Question: '''
<asp:Repeater ID="RepCourse" runat="server">
<ItemTemplate>
<div style="width:400px"></div>
<div class="course" style="float: left; margin-left: 100px; margin-top: 100px">
<div class="image">
<asp:Image ID="imgteacher" runat="server" Height="150" Width="248" ImageUrl='<%# "ShowImage.ashx?id="+ DataBinder.Eval(Container.DataItem, "CourseID") %>'/>
</div>
<div style="margin-left: 3px; width: 250px">
<div class="name">
<a href="#"><asp:Label runat="server" ID="lblname" Text='<%#Eval("CourseName") %>'></asp:Label></a>
</div>
<div style="height: 13px"></div>
<div id="teacher">
<a href="#"><%#Eval("UserName") %> </a>
</div>
</div>
<div style="height: 4px"></div>
<div class="date">
<div id="datebegin">
<asp:Label ID="lbldatebegin" runat="server" Text='<%#Eval("BeginDate") %>'></asp:Label>
</div>
<div id="dateend">
<asp:Label ID="lbldateend" runat="server" Text='<%#Eval("ClosingDate") %>'></asp:Label>
</div>
</div>
</div>
</ItemTemplate>
</asp:Repeater>
'''
In my project 'Repeater Control' works fine. And now I need pagination for replacing those data. But I don't have any information about this. May be someone give me advice about this issue.
As shown below picture.

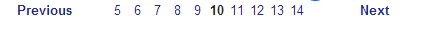
Answer: There's no built-in pagination in the Repeater control, but based on <URL> article, you can achieve pagination in the Repeater control by creating another Repeater control for pages and use 'PagedDataSource' as it's source.
First, add this to your markup:
'''
<div style="overflow: hidden;">
<asp:Repeater ID="rptPaging" runat="server" OnItemCommand="rptPaging_ItemCommand">
<ItemTemplate>
<asp:LinkButton ID="btnPage"
style="padding:8px;margin:2px;background:#ffa100;border:solid 1px #666;font:8pt tahoma;"
CommandName="Page" CommandArgument="<%# Container.DataItem %>"
runat="server" ForeColor="White" Font-Bold="True">
<%# Container.DataItem %>
</asp:LinkButton>
</ItemTemplate>
</asp:Repeater>
</div>
'''
Next, add the following property in your code behind:
'''
//This property will contain the current page number
public int PageNumber
{
get
{
if (ViewState["PageNumber"] != null)
{
return Convert.ToInt32(ViewState["PageNumber"]);
}
else
{
return 0;
}
}
set { ViewState["PageNumber"] = value; }
}
'''
Finally add the following methods:
'''
protected void Page_Load(object sender, EventArgs e)
{
BindRepeater();
}
private void BindRepeater()
{
//Do your database connection stuff and get your data
SqlConnection cn = new SqlConnection(yourConnectionString);
SqlCommand cmd = new SqlCommand();
cmd.Connection = cn;
SqlDataAdapter ad = new SqlDataAdapter(cmd);
cmd.CommandText = "Select * from YourTable";
//save the result in data table
DataTable dt = new DataTable();
ad.SelectCommand = cmd;
ad.Fill(dt);
//Create the PagedDataSource that will be used in paging
PagedDataSource pgitems = new PagedDataSource();
pgitems.DataSource = dt.DefaultView;
pgitems.AllowPaging = true;
//Control page size from here
pgitems.PageSize = 4;
pgitems.CurrentPageIndex = PageNumber;
if (pgitems.PageCount > 1)
{
rptPaging.Visible = true;
ArrayList pages = new ArrayList();
for (int i = 0; i <= pgitems.PageCount - 1; i++)
{
pages.Add((i + 1).ToString());
}
rptPaging.DataSource = pages;
rptPaging.DataBind();
}
else
{
rptPaging.Visible = false;
}
//Finally, set the datasource of the repeater
RepCourse.DataSource = pgitems;
RepCourse.DataBind();
}
//This method will fire when clicking on the page no link from the pager repeater
protected void rptPaging_ItemCommand(object source, System.Web.UI.WebControls.RepeaterCommandEventArgs e)
{
PageNumber = Convert.ToInt32(e.CommandArgument) - 1;
BindRepeater();
}
'''
Please give it a try and if you faced any issue just inform me.
Another excellent solution can be found <URL>, this solution includes . You'll need to download files from that link to see a functional pagination and just replace the DataList control with your Repeater control.
Hope this helps.